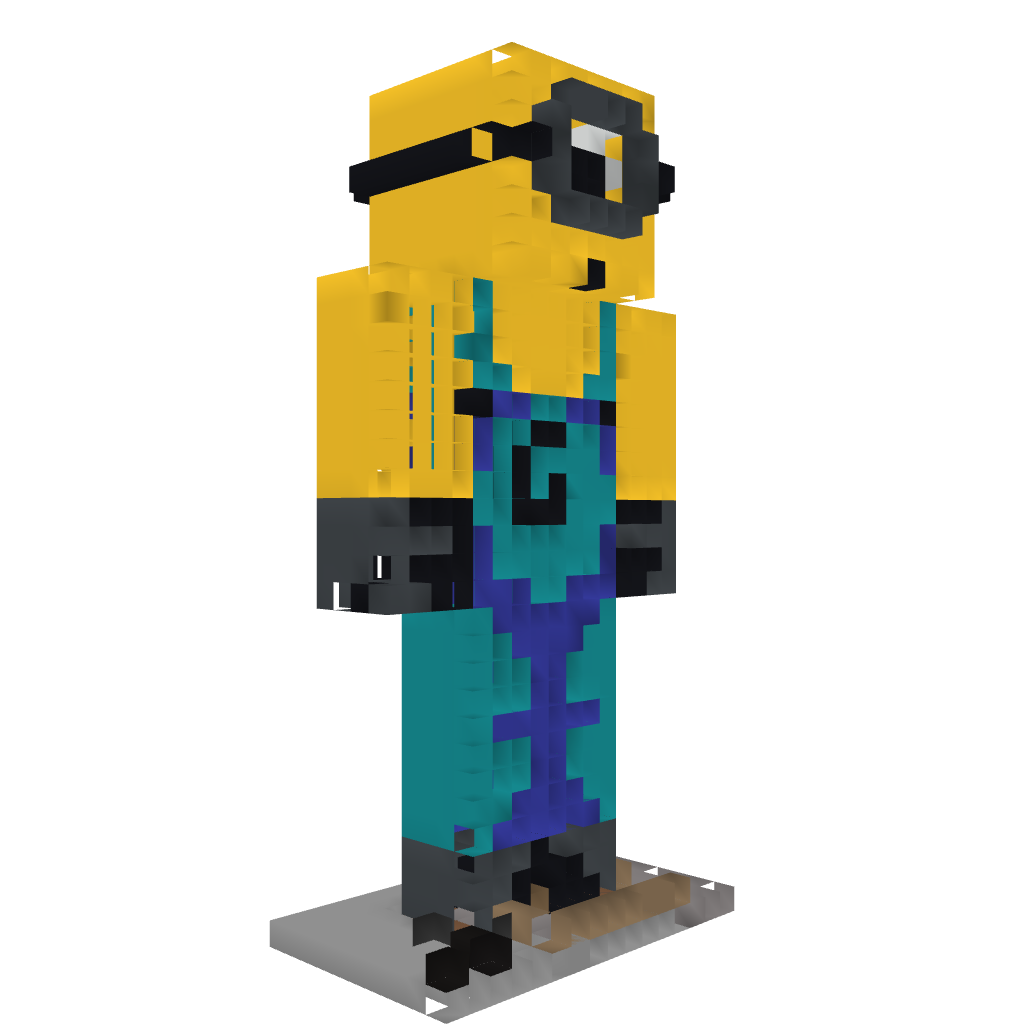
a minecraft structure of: Minion Statue